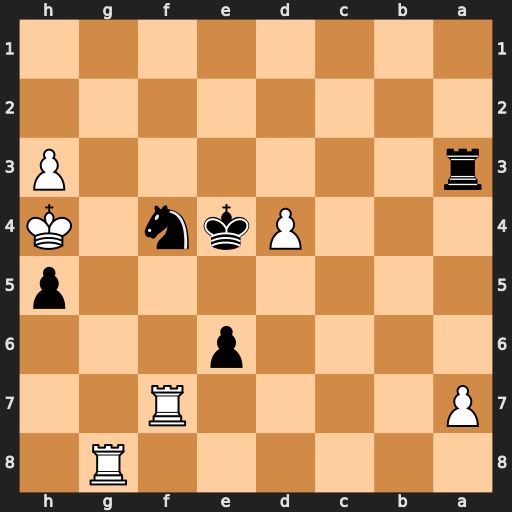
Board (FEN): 6R1/P4R2/4p3/7p/3Pkn1K/r6P/8/8
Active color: b
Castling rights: -
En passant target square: -
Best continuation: Rxh3+ Kg5 Rg3+ Kf6 Rxg8